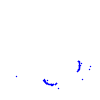
Particle: proton